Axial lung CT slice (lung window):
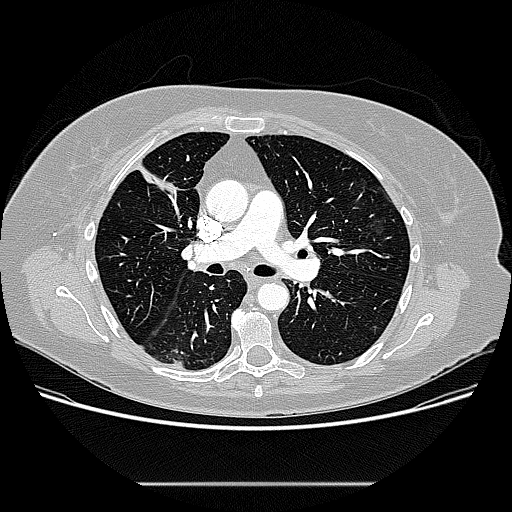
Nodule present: yes
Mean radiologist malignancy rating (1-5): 3